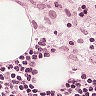
Metastatic tissue present: no